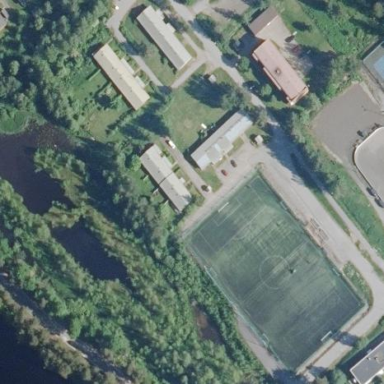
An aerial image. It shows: Artificial turf soccer pitch for leisure sport activities.